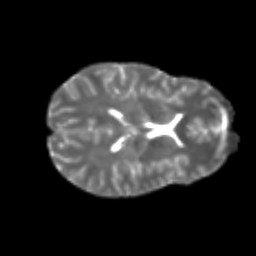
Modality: T2w
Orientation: axial
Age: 22
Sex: female
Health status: healthy
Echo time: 0.074 s